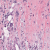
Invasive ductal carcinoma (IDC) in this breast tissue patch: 1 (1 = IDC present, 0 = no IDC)